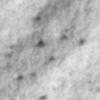
Label: no_change